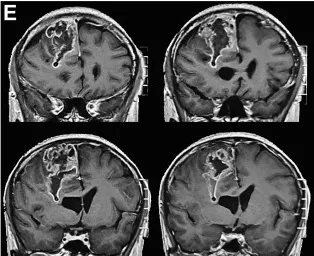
Cranial CT and MRI images before tumor resection. (D, E). Axial and coronal cranial MRI images indicated that after the right frontal sac puncture, the sac fluid was discharged, and the solid component of the tumor was visible. The diagnosis was considered to be glioma.
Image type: radiology (mri)